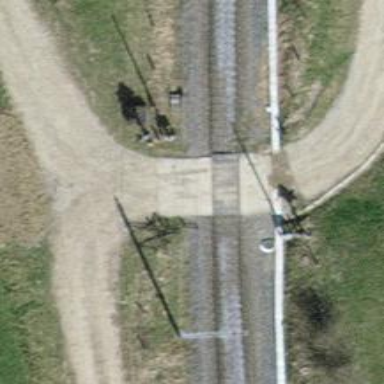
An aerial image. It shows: Full barrier level crossing on railway.